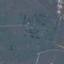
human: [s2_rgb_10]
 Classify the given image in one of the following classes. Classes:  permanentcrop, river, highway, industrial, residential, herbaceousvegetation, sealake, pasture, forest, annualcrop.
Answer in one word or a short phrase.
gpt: Pasture